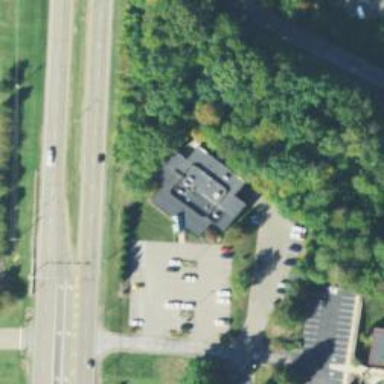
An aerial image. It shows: Car rental facility.